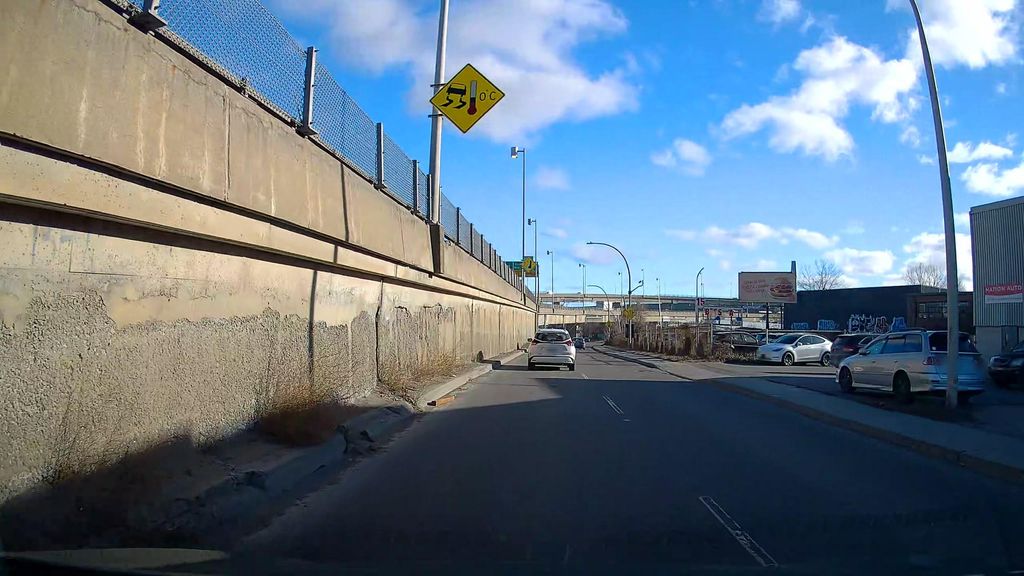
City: montreal